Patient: sex M, age 77
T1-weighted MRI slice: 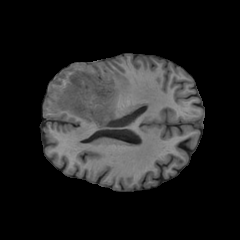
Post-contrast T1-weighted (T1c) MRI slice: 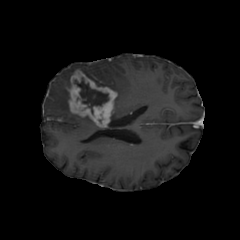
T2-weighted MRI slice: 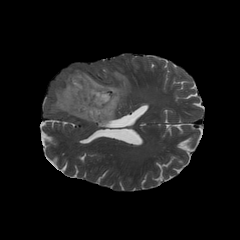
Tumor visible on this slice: yes
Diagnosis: Glioblastoma, IDH-wildtype
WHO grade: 4